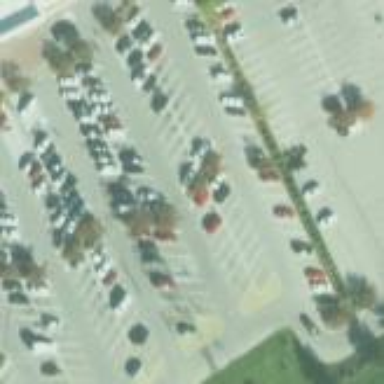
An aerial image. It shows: Parking area.